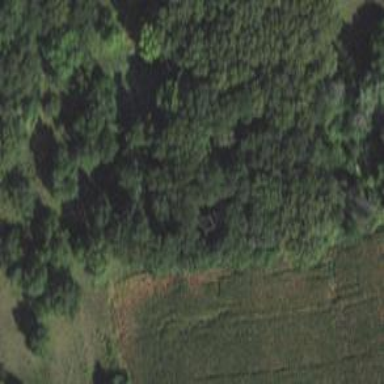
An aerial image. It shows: Beautiful woodland area.